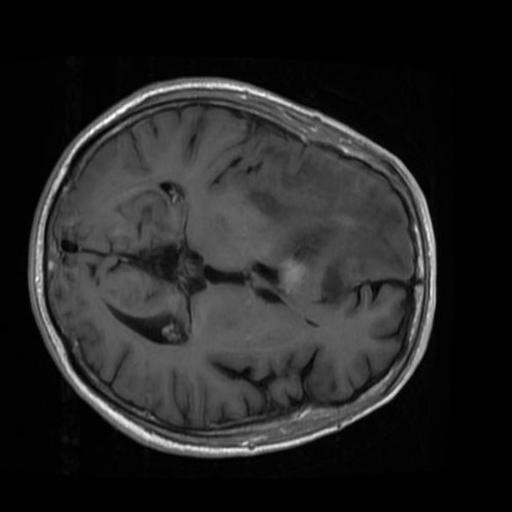
Label: brain_glioma